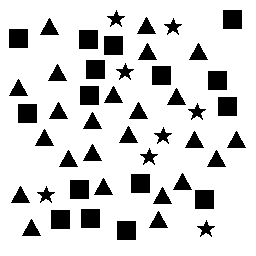
Squares: 16
Triangles: 24
Stars: 8
Total shapes: 48